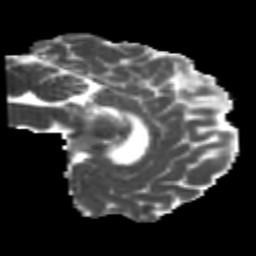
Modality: MD
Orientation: sagittal
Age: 20
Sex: male
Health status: healthy
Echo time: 0.074 s